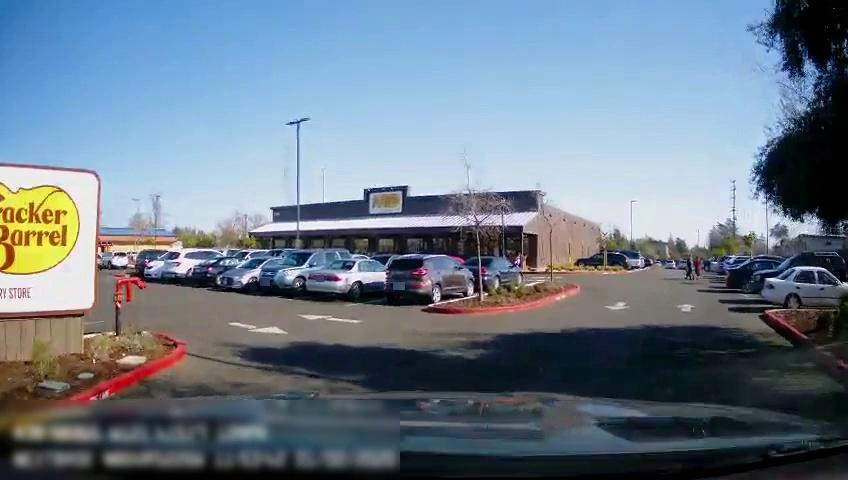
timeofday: Day
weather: Sunny
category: Drivable Space
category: Vehicles | Car
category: Vehicles | SUV
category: Vehicles | Car
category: Vehicles | SUV
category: Vehicles | Car
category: Vehicles | SUV
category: Vehicles | Car
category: Vehicles | Car
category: Vehicles | Car
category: Pedestrians
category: Pedestrians
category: Vehicles | Van
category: Vehicles | Truck
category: Vehicles | SUV
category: Vehicles | Car
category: Vehicles | SUV
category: Vehicles | Car
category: Vehicles | Car
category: Vehicles | SUV
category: Vehicles | Car
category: Vehicles | Car
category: Vehicles | SUV
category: Vehicles | SUV
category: Vehicles | SUV
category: Vehicles | SUV
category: Vehicles | SUV
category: Vehicles | SUV
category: Vehicles | SUV